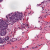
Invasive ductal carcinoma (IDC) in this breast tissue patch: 0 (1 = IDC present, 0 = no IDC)